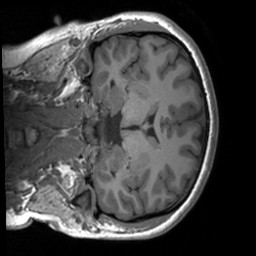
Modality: T1w
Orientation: coronal
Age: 21
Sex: female
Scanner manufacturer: siemens
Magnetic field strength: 3 T
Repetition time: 1.9 s
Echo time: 0.00226 s